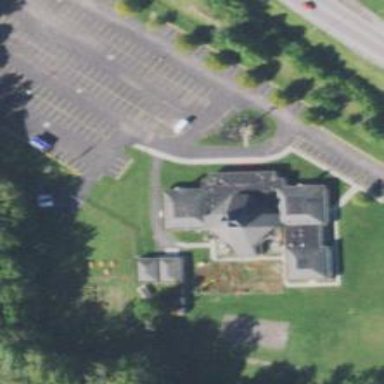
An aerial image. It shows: Beautiful church building.